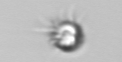
Label: Ciliophora